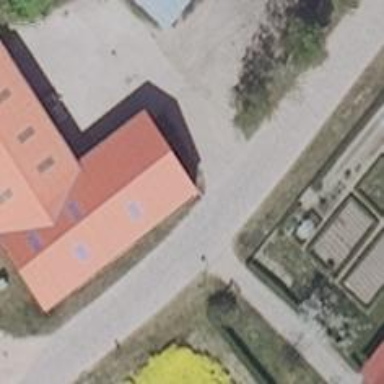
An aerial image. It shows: Driveway leading to service road.